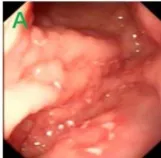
(A,B) Gastroscopy revealed multiple erosion and ulcer in gastric body and gastric angle.
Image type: endoscopy (gi_endoscopy)